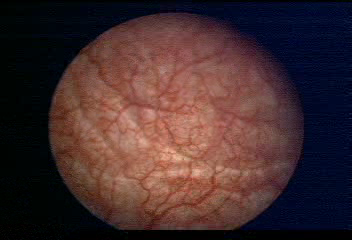
Modality: WLC
Class: Normal mucosa
Bladder cancer association: No